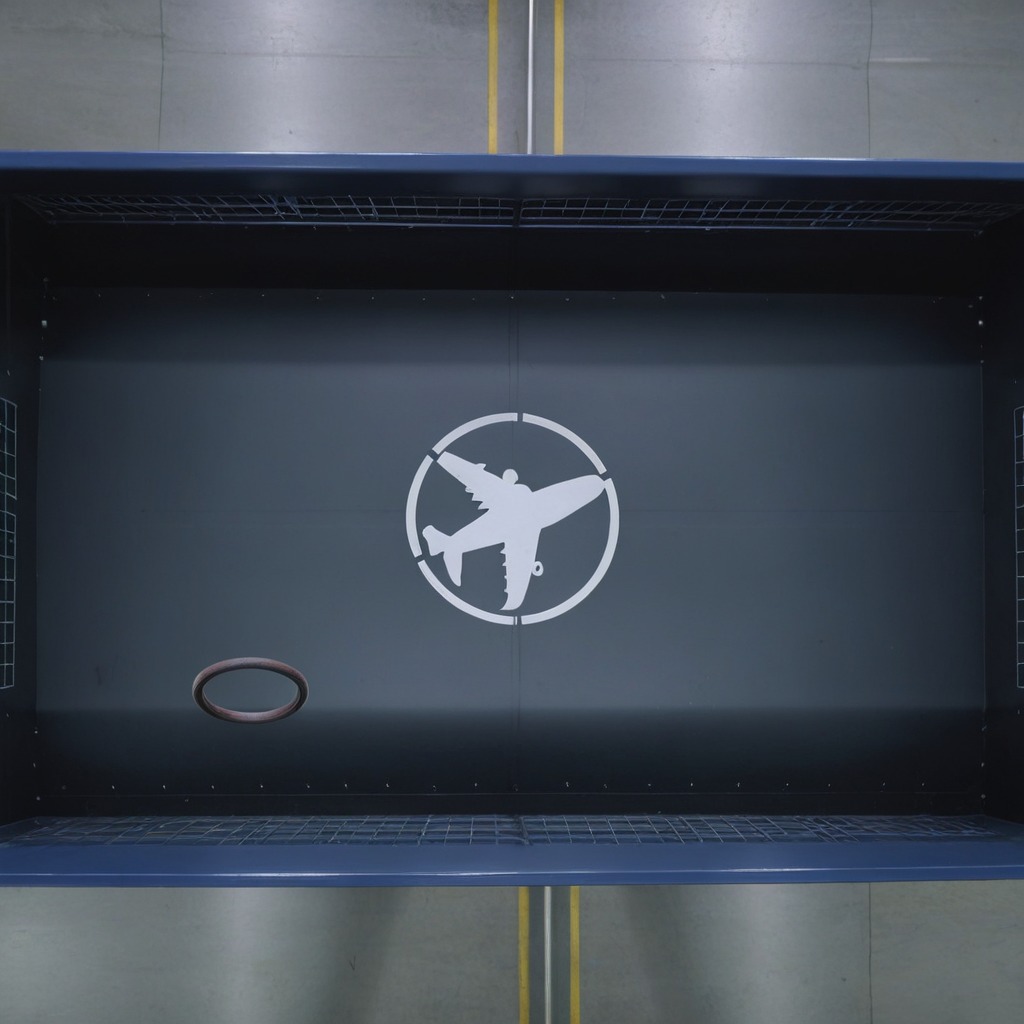
A rubber O-ring lies on the toolbox surface in the airplane hangar workshop.